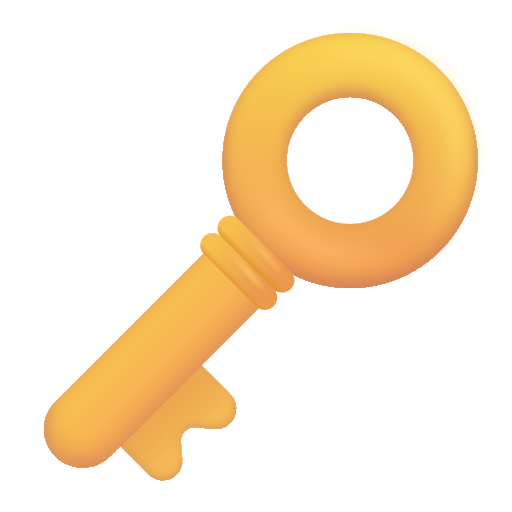
old key color